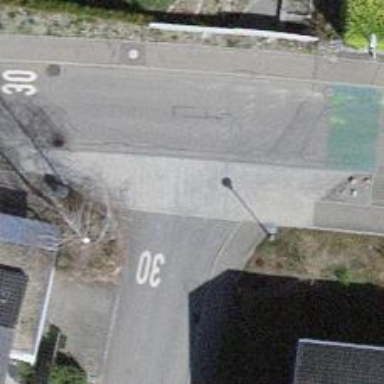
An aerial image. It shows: Unmarked crossing on the road.